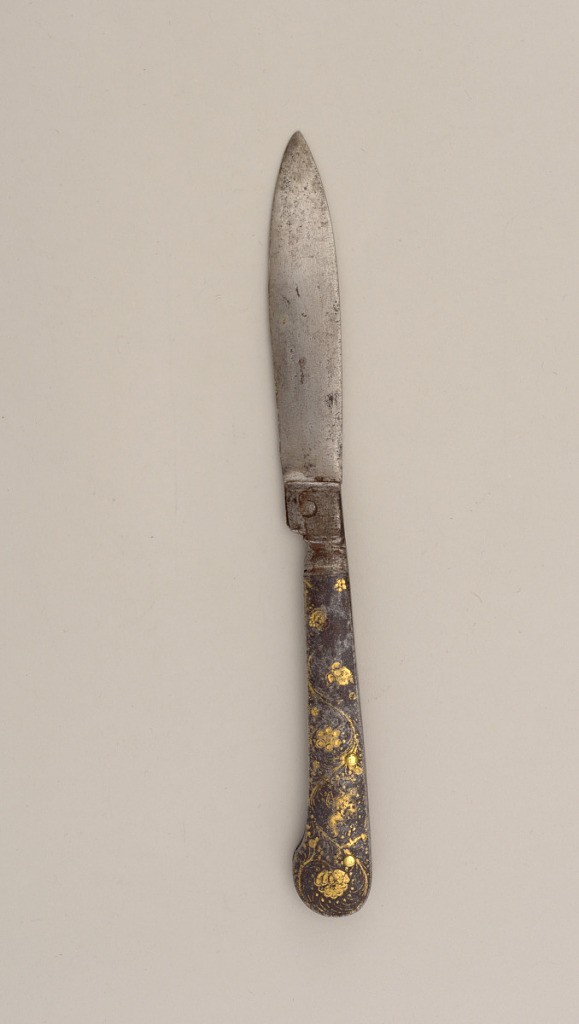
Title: Folding Knife with Damascened Floral Handle
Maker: FGS
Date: ca. 1700
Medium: steel, gold, brass
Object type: folding knife
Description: Leaf-shaped blade, flat pistol-shaped handle decorated with stylized floral silver damascening with gold flowers and cupid with bow and arrow. Blade folds into handle, brass rivets on handle.